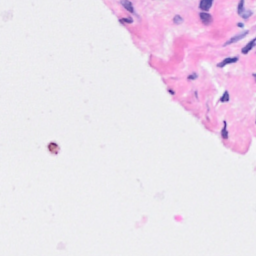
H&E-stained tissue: Breast